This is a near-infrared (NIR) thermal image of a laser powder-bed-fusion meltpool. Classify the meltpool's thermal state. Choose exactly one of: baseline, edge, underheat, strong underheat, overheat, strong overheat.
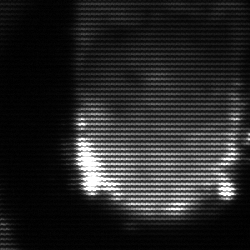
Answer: baseline